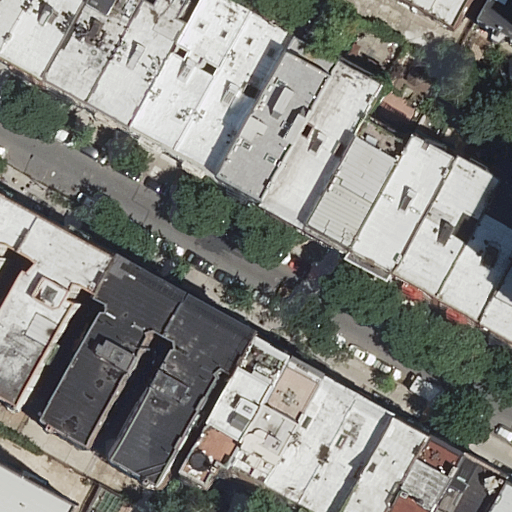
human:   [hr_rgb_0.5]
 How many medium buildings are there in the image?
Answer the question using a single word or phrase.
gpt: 20

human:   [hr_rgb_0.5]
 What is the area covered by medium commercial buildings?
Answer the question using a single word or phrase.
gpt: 0m2

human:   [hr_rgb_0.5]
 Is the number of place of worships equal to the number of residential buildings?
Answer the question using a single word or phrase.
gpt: no

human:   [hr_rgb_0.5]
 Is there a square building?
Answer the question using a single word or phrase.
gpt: no

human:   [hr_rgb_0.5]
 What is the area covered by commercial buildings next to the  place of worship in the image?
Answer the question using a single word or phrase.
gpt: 0m2

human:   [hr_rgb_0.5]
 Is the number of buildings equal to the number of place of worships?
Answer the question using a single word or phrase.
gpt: no

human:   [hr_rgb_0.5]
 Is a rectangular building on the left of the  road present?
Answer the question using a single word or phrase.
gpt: yes

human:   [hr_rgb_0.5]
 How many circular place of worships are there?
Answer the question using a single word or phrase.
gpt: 0

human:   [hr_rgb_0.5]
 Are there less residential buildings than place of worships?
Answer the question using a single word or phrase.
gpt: no

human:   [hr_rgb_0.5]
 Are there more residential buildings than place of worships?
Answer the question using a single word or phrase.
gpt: yes

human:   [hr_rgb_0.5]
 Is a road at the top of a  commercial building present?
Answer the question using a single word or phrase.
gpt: no

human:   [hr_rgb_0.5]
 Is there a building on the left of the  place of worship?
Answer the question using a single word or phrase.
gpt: yes

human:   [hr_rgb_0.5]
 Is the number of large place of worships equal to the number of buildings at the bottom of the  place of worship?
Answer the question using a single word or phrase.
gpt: yes

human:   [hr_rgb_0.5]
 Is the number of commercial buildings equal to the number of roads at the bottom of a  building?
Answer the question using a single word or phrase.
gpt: no

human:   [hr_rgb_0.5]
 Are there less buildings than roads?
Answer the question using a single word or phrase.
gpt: no

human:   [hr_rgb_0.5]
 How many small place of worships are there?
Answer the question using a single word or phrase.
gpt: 1

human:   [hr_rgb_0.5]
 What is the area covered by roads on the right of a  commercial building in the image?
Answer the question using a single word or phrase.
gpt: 0m2

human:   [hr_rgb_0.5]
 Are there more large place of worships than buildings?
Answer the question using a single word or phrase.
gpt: no

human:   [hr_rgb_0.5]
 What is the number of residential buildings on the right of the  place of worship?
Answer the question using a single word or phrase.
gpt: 3

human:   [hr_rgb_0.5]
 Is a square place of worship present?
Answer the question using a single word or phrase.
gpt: no

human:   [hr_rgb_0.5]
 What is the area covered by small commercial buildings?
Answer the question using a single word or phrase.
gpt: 0m2

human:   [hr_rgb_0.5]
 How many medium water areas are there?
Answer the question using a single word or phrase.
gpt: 0

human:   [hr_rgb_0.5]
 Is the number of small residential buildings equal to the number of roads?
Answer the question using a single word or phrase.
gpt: no

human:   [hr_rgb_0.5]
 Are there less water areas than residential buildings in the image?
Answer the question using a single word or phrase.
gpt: yes

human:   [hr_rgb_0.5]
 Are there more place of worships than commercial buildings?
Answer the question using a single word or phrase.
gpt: yes

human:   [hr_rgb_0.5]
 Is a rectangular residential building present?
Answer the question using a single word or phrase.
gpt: yes

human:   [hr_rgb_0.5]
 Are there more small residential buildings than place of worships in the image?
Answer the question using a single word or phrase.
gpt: yes

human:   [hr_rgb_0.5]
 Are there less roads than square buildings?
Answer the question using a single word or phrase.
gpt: no

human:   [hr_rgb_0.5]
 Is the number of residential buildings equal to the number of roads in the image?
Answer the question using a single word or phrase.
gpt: no

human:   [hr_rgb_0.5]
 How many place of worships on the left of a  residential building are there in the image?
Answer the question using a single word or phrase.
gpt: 0

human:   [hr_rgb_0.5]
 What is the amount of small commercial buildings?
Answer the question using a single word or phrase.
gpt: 0

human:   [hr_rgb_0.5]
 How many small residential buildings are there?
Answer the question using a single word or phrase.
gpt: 8

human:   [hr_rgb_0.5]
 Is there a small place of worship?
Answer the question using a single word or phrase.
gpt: yes

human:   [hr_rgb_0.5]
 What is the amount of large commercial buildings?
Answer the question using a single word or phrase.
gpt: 0

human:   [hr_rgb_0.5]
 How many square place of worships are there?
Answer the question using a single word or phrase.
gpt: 0

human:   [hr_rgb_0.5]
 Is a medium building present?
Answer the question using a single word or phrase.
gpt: yes